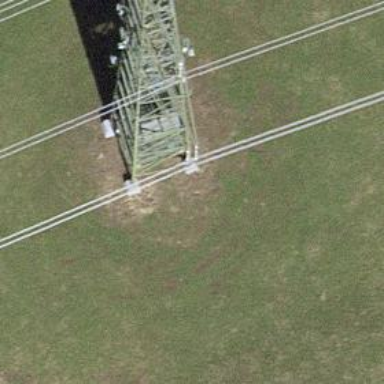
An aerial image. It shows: Power line is depicted.